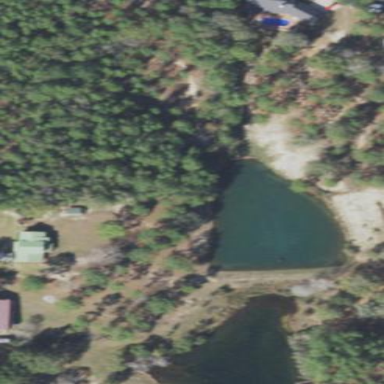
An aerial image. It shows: Reservoir of natural water.